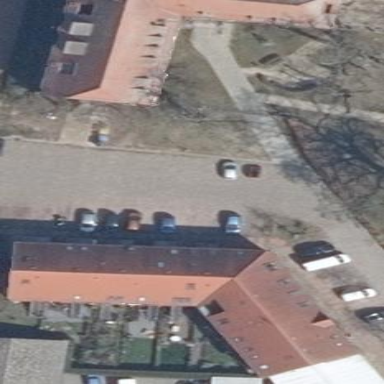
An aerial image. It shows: Parking area with surface.